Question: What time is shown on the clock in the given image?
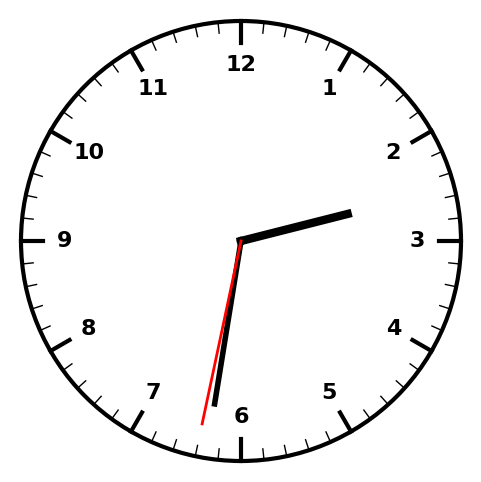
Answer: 02:31:32